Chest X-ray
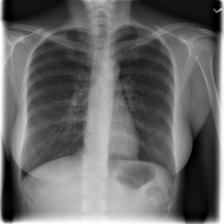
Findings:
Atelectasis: negative
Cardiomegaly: negative
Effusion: negative
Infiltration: negative
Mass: negative
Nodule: negative
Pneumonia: positive
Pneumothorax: negative
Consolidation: negative
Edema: negative
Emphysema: negative
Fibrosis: negative
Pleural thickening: negative
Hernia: negative